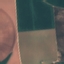
Land use / land cover: AnnualCrop